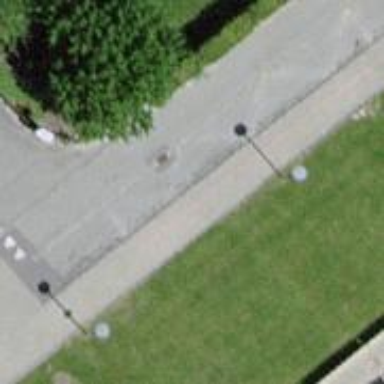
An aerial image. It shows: Sidewalk made of paving stones.